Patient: sex M, age 62
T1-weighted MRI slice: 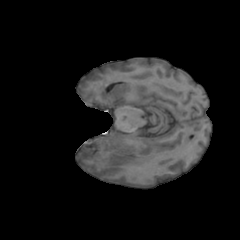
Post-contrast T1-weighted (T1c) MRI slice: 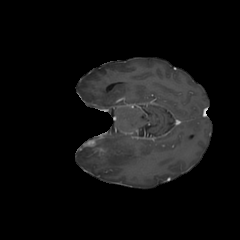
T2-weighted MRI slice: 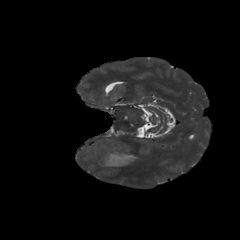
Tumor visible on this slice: yes
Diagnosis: Glioblastoma, IDH-wildtype
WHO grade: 4